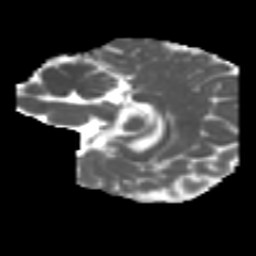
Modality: MD
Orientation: sagittal
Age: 6
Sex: female
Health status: healthy